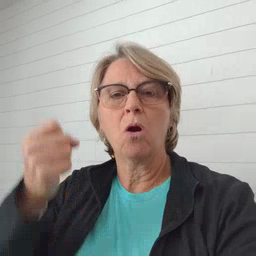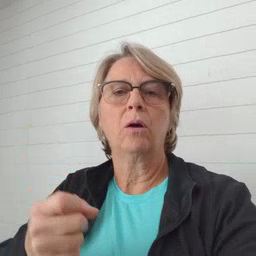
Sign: car